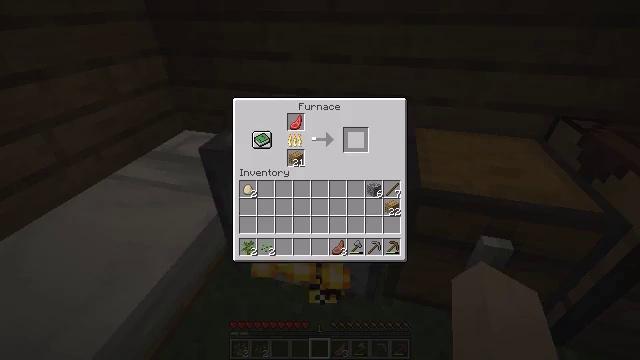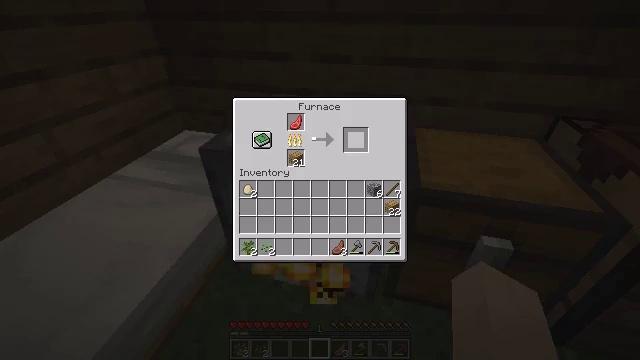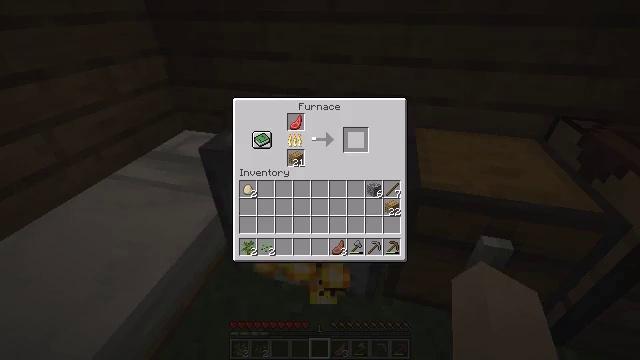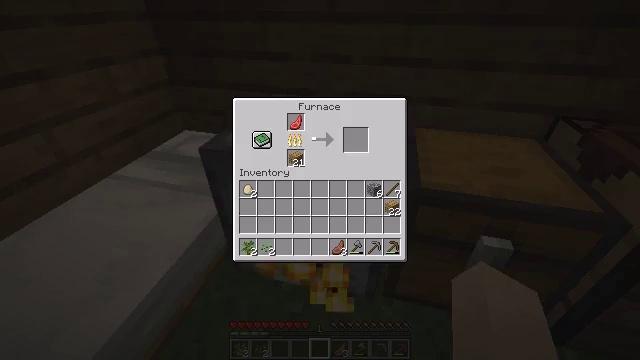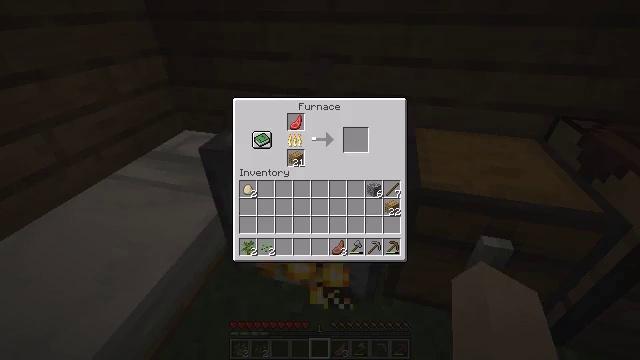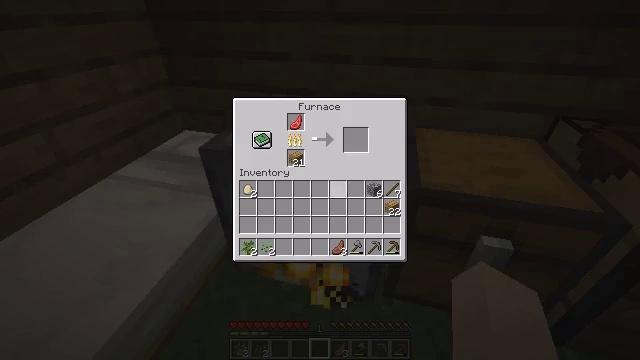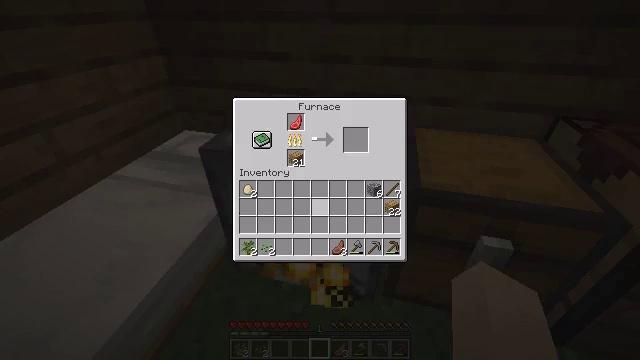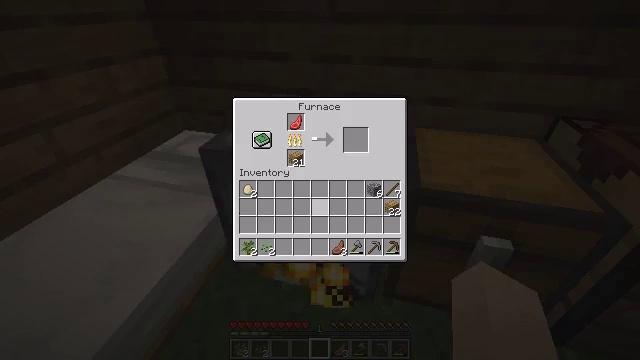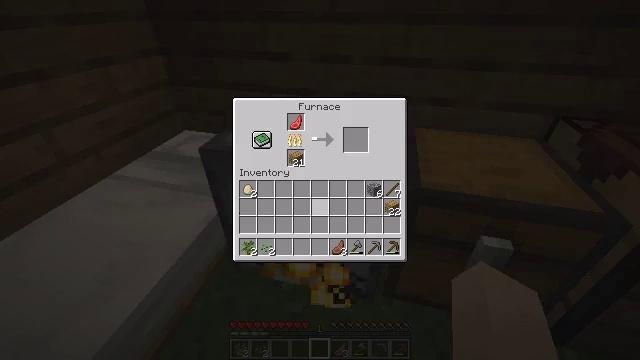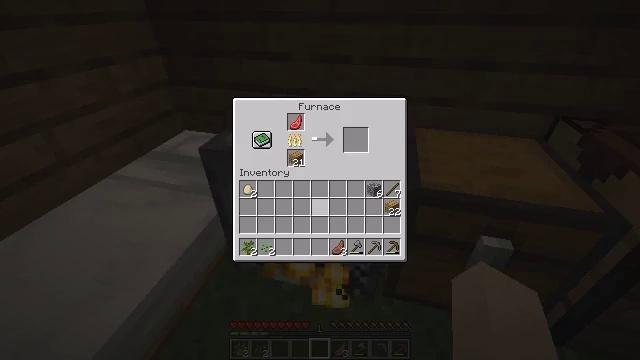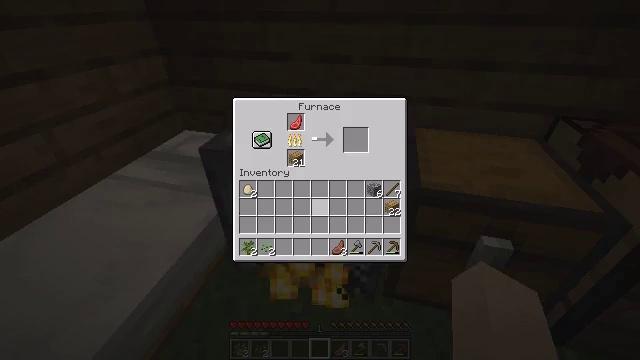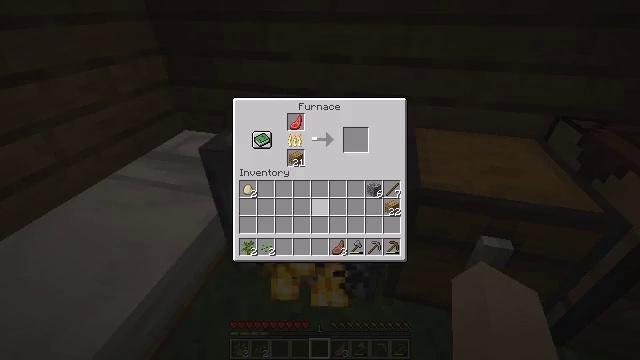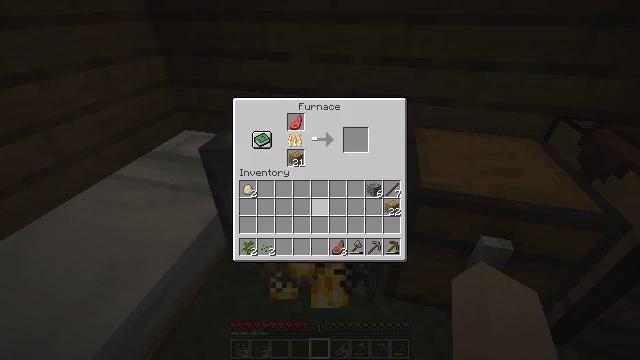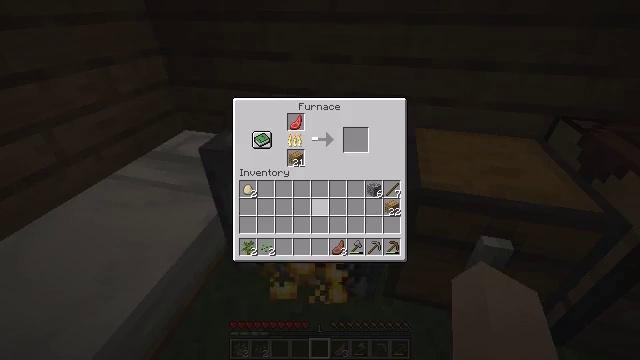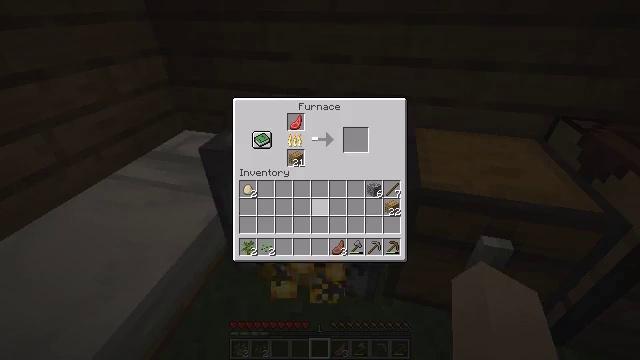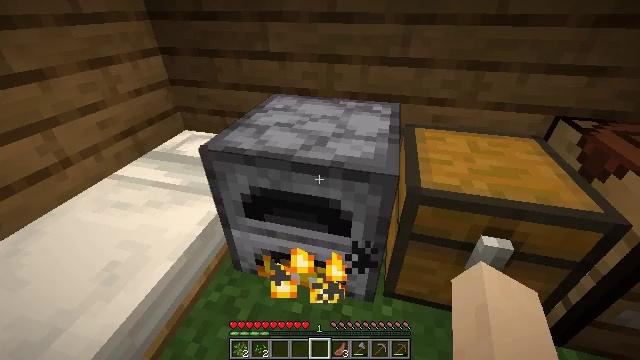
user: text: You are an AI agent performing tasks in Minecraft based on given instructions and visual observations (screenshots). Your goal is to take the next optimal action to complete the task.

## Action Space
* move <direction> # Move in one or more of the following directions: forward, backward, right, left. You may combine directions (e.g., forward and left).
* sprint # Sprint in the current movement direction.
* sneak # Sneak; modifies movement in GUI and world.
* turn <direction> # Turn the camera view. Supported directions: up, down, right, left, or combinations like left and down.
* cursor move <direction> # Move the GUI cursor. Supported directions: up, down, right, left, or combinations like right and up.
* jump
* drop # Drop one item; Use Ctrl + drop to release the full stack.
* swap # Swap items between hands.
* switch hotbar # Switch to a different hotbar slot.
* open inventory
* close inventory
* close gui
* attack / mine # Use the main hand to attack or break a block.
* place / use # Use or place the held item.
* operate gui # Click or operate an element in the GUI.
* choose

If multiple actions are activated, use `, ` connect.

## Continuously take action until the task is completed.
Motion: motion action
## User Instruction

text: Assemble sticks and planks at a crafting table for a wooden hoe.
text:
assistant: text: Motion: sneak, open gui
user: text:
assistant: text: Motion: sneak
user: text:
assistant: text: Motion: sneak, cursor move down
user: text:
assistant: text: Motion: sneak, cursor move down
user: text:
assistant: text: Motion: sneak, cursor move left and down
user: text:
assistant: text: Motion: sneak, cursor move left and down
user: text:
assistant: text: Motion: sneak
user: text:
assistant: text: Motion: no_op
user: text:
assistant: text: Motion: no_op
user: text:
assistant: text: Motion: no_op
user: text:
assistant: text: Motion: no_op
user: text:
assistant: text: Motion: no_op
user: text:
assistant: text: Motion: no_op
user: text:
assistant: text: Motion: no_op
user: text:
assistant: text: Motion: no_op
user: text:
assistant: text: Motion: close gui
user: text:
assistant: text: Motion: no_op
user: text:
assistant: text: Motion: no_op
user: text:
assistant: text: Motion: no_op
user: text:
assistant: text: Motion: turn right
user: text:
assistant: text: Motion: turn right
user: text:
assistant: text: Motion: turn right and up
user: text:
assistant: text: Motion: turn left
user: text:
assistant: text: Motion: no_op
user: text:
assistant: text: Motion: no_op
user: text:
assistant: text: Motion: no_op
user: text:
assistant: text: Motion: turn left
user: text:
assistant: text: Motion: no_op
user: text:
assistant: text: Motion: move forward and move right
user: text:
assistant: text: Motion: move forward and move right